Question: How can I make the pivot/tabs header have each individual tab be the same width and stretch the full width of the pivot header and not extend off the screen (particularly for mobile)? I have yet to find an example of how to do this.
Here's what I'm trying to achieve:

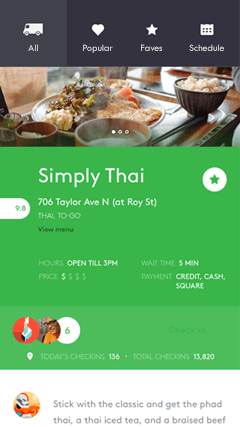
Answer: > How can I make the pivot/tabs header have each individual tab be the same width and stretch the full width
This might not be able to implemented by just setting the <URL> class. We can try to calculate the width of each header item by 'actualwidth' of the pivot header and the total header items count. And set the width manually, then the header items will stretch the full width.
Code example like follows:
'''
<Pivot x:Name="CustomPivot">
<Pivot.Resources>
<Style TargetType="PivotHeaderItem">
<Setter Property="FontSize" Value="{ThemeResource PivotHeaderItemFontSize}" />
<Setter Property="FontFamily" Value="{ThemeResource PivotHeaderItemFontFamily}" />
<Setter Property="FontWeight" Value="{ThemeResource PivotHeaderItemThemeFontWeight}" />
<Setter Property="CharacterSpacing" Value="{ThemeResource PivotHeaderItemCharacterSpacing}" />
<Setter Property="Background" Value="Gray" />
<Setter Property="Foreground" Value="{ThemeResource SystemControlForegroundBaseMediumBrush}" />
<Setter Property="Padding" Value="{ThemeResource PivotHeaderItemMargin}" />
<Setter Property="Height" Value="Auto" />
<Setter Property="VerticalContentAlignment" Value="Center" />
<Setter Property="IsTabStop" Value="False" />
<Setter Property="RequestedTheme" Value="Dark" />
<Setter Property="Template">
<Setter.Value>
<ControlTemplate TargetType="PivotHeaderItem">
<Grid x:Name="Grid" Background="{TemplateBinding Background}">
<Grid.Resources>
<Style x:Key="BaseContentPresenterStyle" TargetType="ContentPresenter">
<Setter Property="FontFamily" Value="Segoe UI" />
<Setter Property="FontWeight" Value="SemiBold" />
<Setter Property="FontSize" Value="15" />
<Setter Property="TextWrapping" Value="Wrap" />
<Setter Property="LineStackingStrategy" Value="MaxHeight" />
<Setter Property="TextLineBounds" Value="Full" />
<Setter Property="OpticalMarginAlignment" Value="TrimSideBearings" />
</Style>
<Style
x:Key="BodyContentPresenterStyle"
BasedOn="{StaticResource BaseContentPresenterStyle}"
TargetType="ContentPresenter">
<Setter Property="FontFamily" Value="{ThemeResource PivotHeaderItemFontFamily}" />
<Setter Property="FontWeight" Value="{ThemeResource PivotHeaderItemThemeFontWeight}" />
<Setter Property="FontSize" Value="{ThemeResource PivotHeaderItemFontSize}" />
</Style>
</Grid.Resources>
<ContentPresenter
x:Name="ContentPresenter"
Margin="{TemplateBinding Padding}"
HorizontalAlignment="{TemplateBinding HorizontalContentAlignment}"
VerticalAlignment="{TemplateBinding VerticalContentAlignment}"
FontFamily="{TemplateBinding FontFamily}"
FontSize="{TemplateBinding FontSize}"
FontWeight="{TemplateBinding FontWeight}"
Content="{TemplateBinding Content}"
ContentTemplate="{TemplateBinding ContentTemplate}">
<ContentPresenter.RenderTransform>
<TranslateTransform x:Name="ContentPresenterTranslateTransform" />
</ContentPresenter.RenderTransform>
</ContentPresenter>
<VisualStateManager.VisualStateGroups>
<VisualStateGroup x:Name="SelectionStates">
<VisualStateGroup.Transitions>
<VisualTransition
From="Unselected"
GeneratedDuration="0:0:0.33"
To="UnselectedLocked" />
<VisualTransition
From="UnselectedLocked"
GeneratedDuration="0:0:0.33"
To="Unselected" />
</VisualStateGroup.Transitions>
<VisualState x:Name="Disabled">
<Storyboard>
<ObjectAnimationUsingKeyFrames Storyboard.TargetName="ContentPresenter" Storyboard.TargetProperty="Foreground">
<DiscreteObjectKeyFrame KeyTime="0" Value="{ThemeResource SystemControlDisabledBaseMediumLowBrush}" />
</ObjectAnimationUsingKeyFrames>
</Storyboard>
</VisualState>
<VisualState x:Name="Unselected" />
<VisualState x:Name="UnselectedLocked">
<Storyboard>
<DoubleAnimation
Duration="0"
Storyboard.TargetName="ContentPresenterTranslateTransform"
Storyboard.TargetProperty="X"
To="{ThemeResource PivotHeaderItemLockedTranslation}" />
<DoubleAnimation
Duration="0"
Storyboard.TargetName="ContentPresenter"
Storyboard.TargetProperty="(UIElement.Opacity)"
To="0" />
</Storyboard>
</VisualState>
<VisualState x:Name="Selected">
<Storyboard>
<ObjectAnimationUsingKeyFrames Storyboard.TargetName="ContentPresenter" Storyboard.TargetProperty="Foreground">
<DiscreteObjectKeyFrame KeyTime="0" Value="{ThemeResource SystemControlHighlightAltBaseHighBrush}" />
</ObjectAnimationUsingKeyFrames>
<ObjectAnimationUsingKeyFrames Storyboard.TargetName="Grid" Storyboard.TargetProperty="Background">
<DiscreteObjectKeyFrame KeyTime="0" Value="#FF42424C" />
</ObjectAnimationUsingKeyFrames>
</Storyboard>
</VisualState>
<VisualState x:Name="UnselectedPointerOver">
<Storyboard>
<ObjectAnimationUsingKeyFrames Storyboard.TargetName="ContentPresenter" Storyboard.TargetProperty="Foreground">
<DiscreteObjectKeyFrame KeyTime="0" Value="{ThemeResource SystemControlHighlightAltBaseMediumHighBrush}" />
</ObjectAnimationUsingKeyFrames>
<ObjectAnimationUsingKeyFrames Storyboard.TargetName="Grid" Storyboard.TargetProperty="Background">
<DiscreteObjectKeyFrame KeyTime="0" Value="{ThemeResource SystemControlHighlightTransparentBrush}" />
</ObjectAnimationUsingKeyFrames>
</Storyboard>
</VisualState>
<VisualState x:Name="SelectedPointerOver">
<Storyboard>
<ObjectAnimationUsingKeyFrames Storyboard.TargetName="ContentPresenter" Storyboard.TargetProperty="Foreground">
<DiscreteObjectKeyFrame KeyTime="0" Value="{ThemeResource SystemControlHighlightAltBaseMediumHighBrush}" />
</ObjectAnimationUsingKeyFrames>
<ObjectAnimationUsingKeyFrames Storyboard.TargetName="Grid" Storyboard.TargetProperty="Background">
<DiscreteObjectKeyFrame KeyTime="0" Value="{ThemeResource SystemControlHighlightTransparentBrush}" />
</ObjectAnimationUsingKeyFrames>
</Storyboard>
</VisualState>
<VisualState x:Name="UnselectedPressed">
<Storyboard>
<ObjectAnimationUsingKeyFrames Storyboard.TargetName="ContentPresenter" Storyboard.TargetProperty="Foreground">
<DiscreteObjectKeyFrame KeyTime="0" Value="{ThemeResource SystemControlHighlightAltBaseMediumHighBrush}" />
</ObjectAnimationUsingKeyFrames>
<ObjectAnimationUsingKeyFrames Storyboard.TargetName="Grid" Storyboard.TargetProperty="Background">
<DiscreteObjectKeyFrame KeyTime="0" Value="{ThemeResource SystemControlHighlightTransparentBrush}" />
</ObjectAnimationUsingKeyFrames>
</Storyboard>
</VisualState>
<VisualState x:Name="SelectedPressed">
<Storyboard>
<ObjectAnimationUsingKeyFrames Storyboard.TargetName="ContentPresenter" Storyboard.TargetProperty="Foreground">
<DiscreteObjectKeyFrame KeyTime="0" Value="{ThemeResource SystemControlHighlightAltBaseMediumHighBrush}" />
</ObjectAnimationUsingKeyFrames>
<ObjectAnimationUsingKeyFrames Storyboard.TargetName="Grid" Storyboard.TargetProperty="Background">
<DiscreteObjectKeyFrame KeyTime="0" Value="{ThemeResource SystemControlHighlightTransparentBrush}" />
</ObjectAnimationUsingKeyFrames>
</Storyboard>
</VisualState>
</VisualStateGroup>
</VisualStateManager.VisualStateGroups>
</Grid>
</ControlTemplate>
</Setter.Value>
</Setter>
</Style>
</Pivot.Resources>
<PivotItem>
<PivotItem.Header>
<local:TabHeader Glyph="&#xE719;" Label="item 1" />
</PivotItem.Header>
<TextBlock Text="Content content content" />
</PivotItem>
<PivotItem>
<PivotItem.Header>
<local:TabHeader Glyph="&#xE721;" Label="item 2" />
</PivotItem.Header>
<TextBlock Text="Content content content" />
</PivotItem>
<PivotItem>
<PivotItem.Header>
<local:TabHeader Glyph="&#xE723;" Label="item 3" />
</PivotItem.Header>
<TextBlock Text="Content content content" />
</PivotItem>
</Pivot>
'''
Code behind:
'''
private static IEnumerable<T> FindVisualChildren<T>(DependencyObject depObj) where T : DependencyObject
{
if (depObj != null)
{
for (int i = 0; i < VisualTreeHelper.GetChildrenCount(depObj); i++)
{
DependencyObject child = VisualTreeHelper.GetChild(depObj, i);
if (child != null && child is T)
{
yield return (T)child;
}
foreach (T childOfChild in FindVisualChildren<T>(child))
{
yield return childOfChild;
}
}
}
}
private void Page_Loaded(object sender, RoutedEventArgs e)
{
IEnumerable<PivotHeaderPanel> headerpanel = FindVisualChildren<PivotHeaderPanel>(CustomPivot);
double totalwidth = headerpanel.ElementAt<PivotHeaderPanel>(0).ActualWidth;
IEnumerable<PivotHeaderItem> items = FindVisualChildren<PivotHeaderItem>(CustomPivot);
int headitemcount = items.Count();
for (int i = 0; i < headitemcount; i++)
{
items.ElementAt<PivotHeaderItem>(i).Width = totalwidth / headitemcount;
}
}
'''
For code of the custom user control 'TabHeader' please reference the <URL>.
And the result:
<URL>